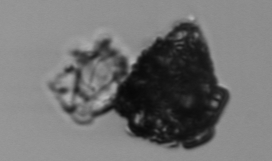
Label: Delphineis